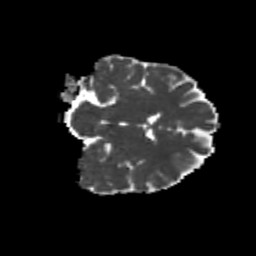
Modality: MD
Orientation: coronal
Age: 20
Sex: male
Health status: healthy
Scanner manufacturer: siemens
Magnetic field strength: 3 T
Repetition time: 8.6 s
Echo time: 0.095 s